Field crop: maize
Growth stage: 2
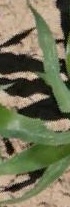
Species: maize